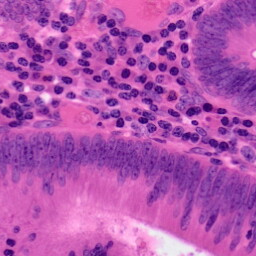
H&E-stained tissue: Colon